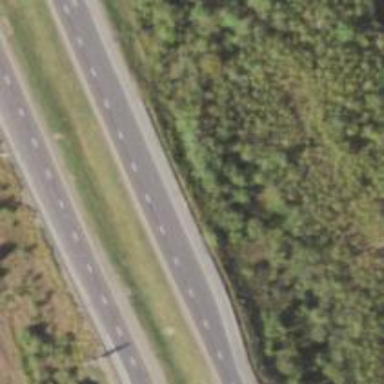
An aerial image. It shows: Motorway junction.